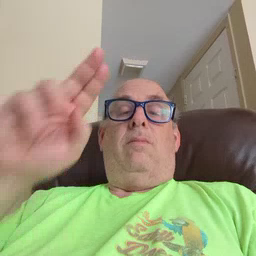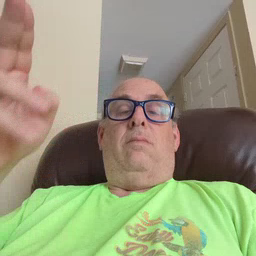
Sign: hello